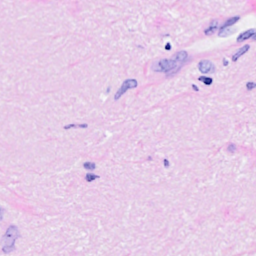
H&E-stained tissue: Breast